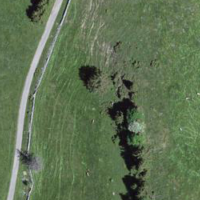
EUNIS habitat code: 23
Species observed at this site:
Juniperus communis